Aerial crown-view tile of a tropical tree (Barro Colorado Island, Panama), acquired 20250818:
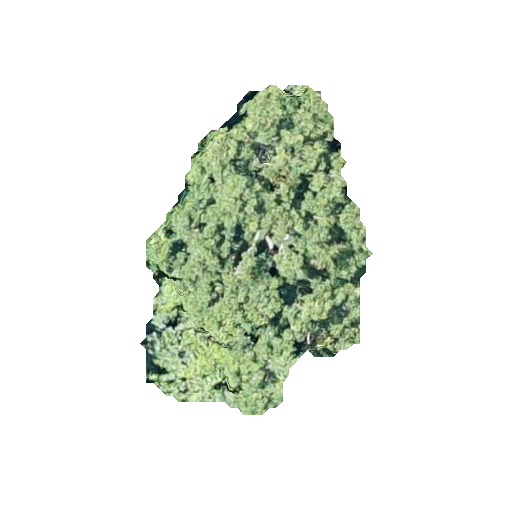
Species: Lonchocarpus heptaphyllus
GBIF accepted scientific name: Lonchocarpus heptaphyllus
Crown area: 75.345 m²